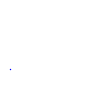
Particle: kaon